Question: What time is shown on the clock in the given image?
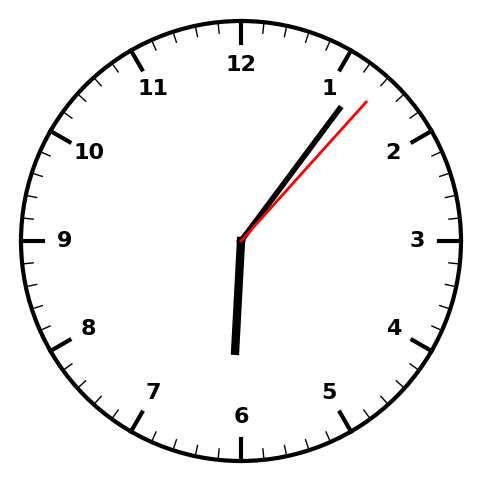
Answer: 06:06:07